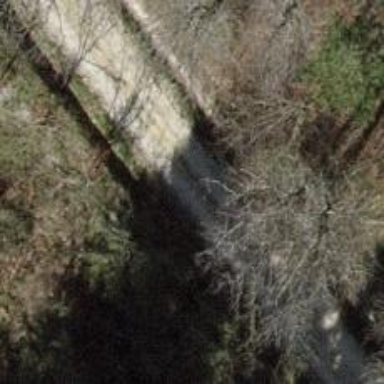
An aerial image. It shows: Unpaved track with grade3 track type.